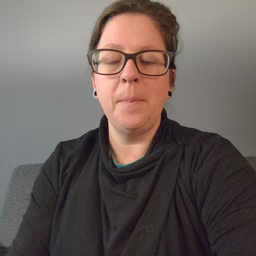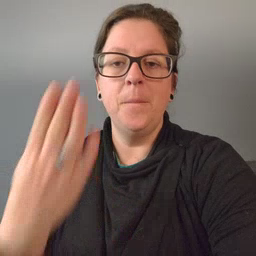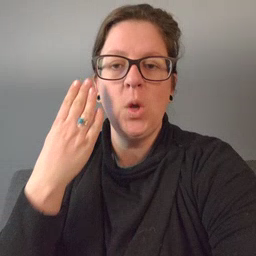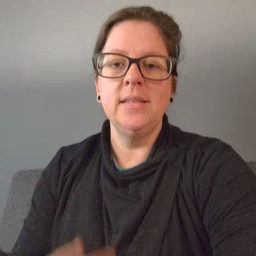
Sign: morning